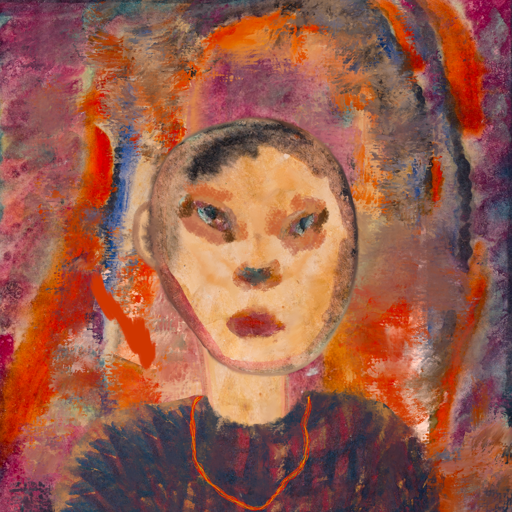
Background: Experience, Head And Neck Front: Childish, Face Front: Boggyland, Bust: In_The_Sun, Hair Front: Blank, Head Accessory: Blank, Second Necklace: Gypsy_Mother_2, Necklace: Blank, Baby: Blank